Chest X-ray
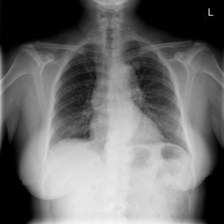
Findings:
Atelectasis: negative
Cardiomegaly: negative
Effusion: negative
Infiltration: negative
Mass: negative
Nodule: negative
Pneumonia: negative
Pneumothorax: negative
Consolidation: negative
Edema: negative
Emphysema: negative
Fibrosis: negative
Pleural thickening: negative
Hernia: negative